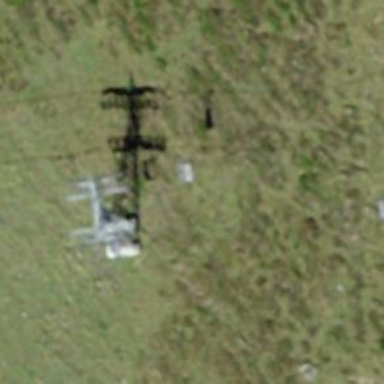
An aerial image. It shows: Pylon for aerialway.